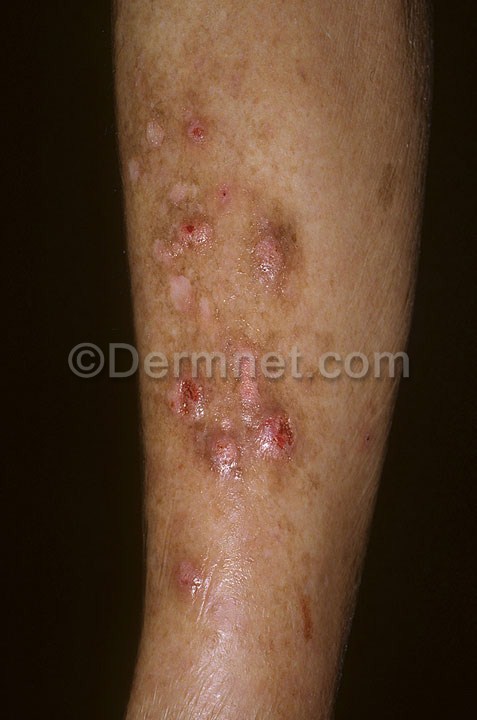
Disease: Eczema Photos